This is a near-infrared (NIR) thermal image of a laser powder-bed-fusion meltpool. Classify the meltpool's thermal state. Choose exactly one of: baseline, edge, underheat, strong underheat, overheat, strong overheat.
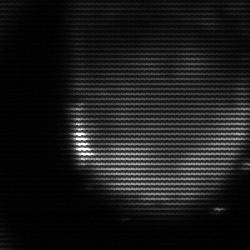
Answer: edge